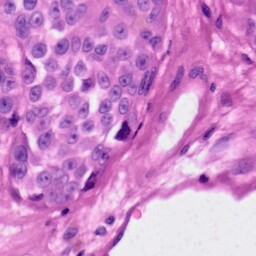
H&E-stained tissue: Skin